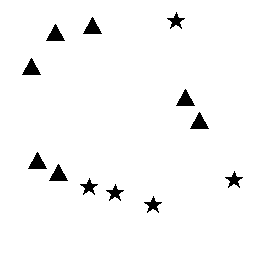
Squares: 0
Triangles: 7
Stars: 5
Total shapes: 12